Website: lowes
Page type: delivery-shipping
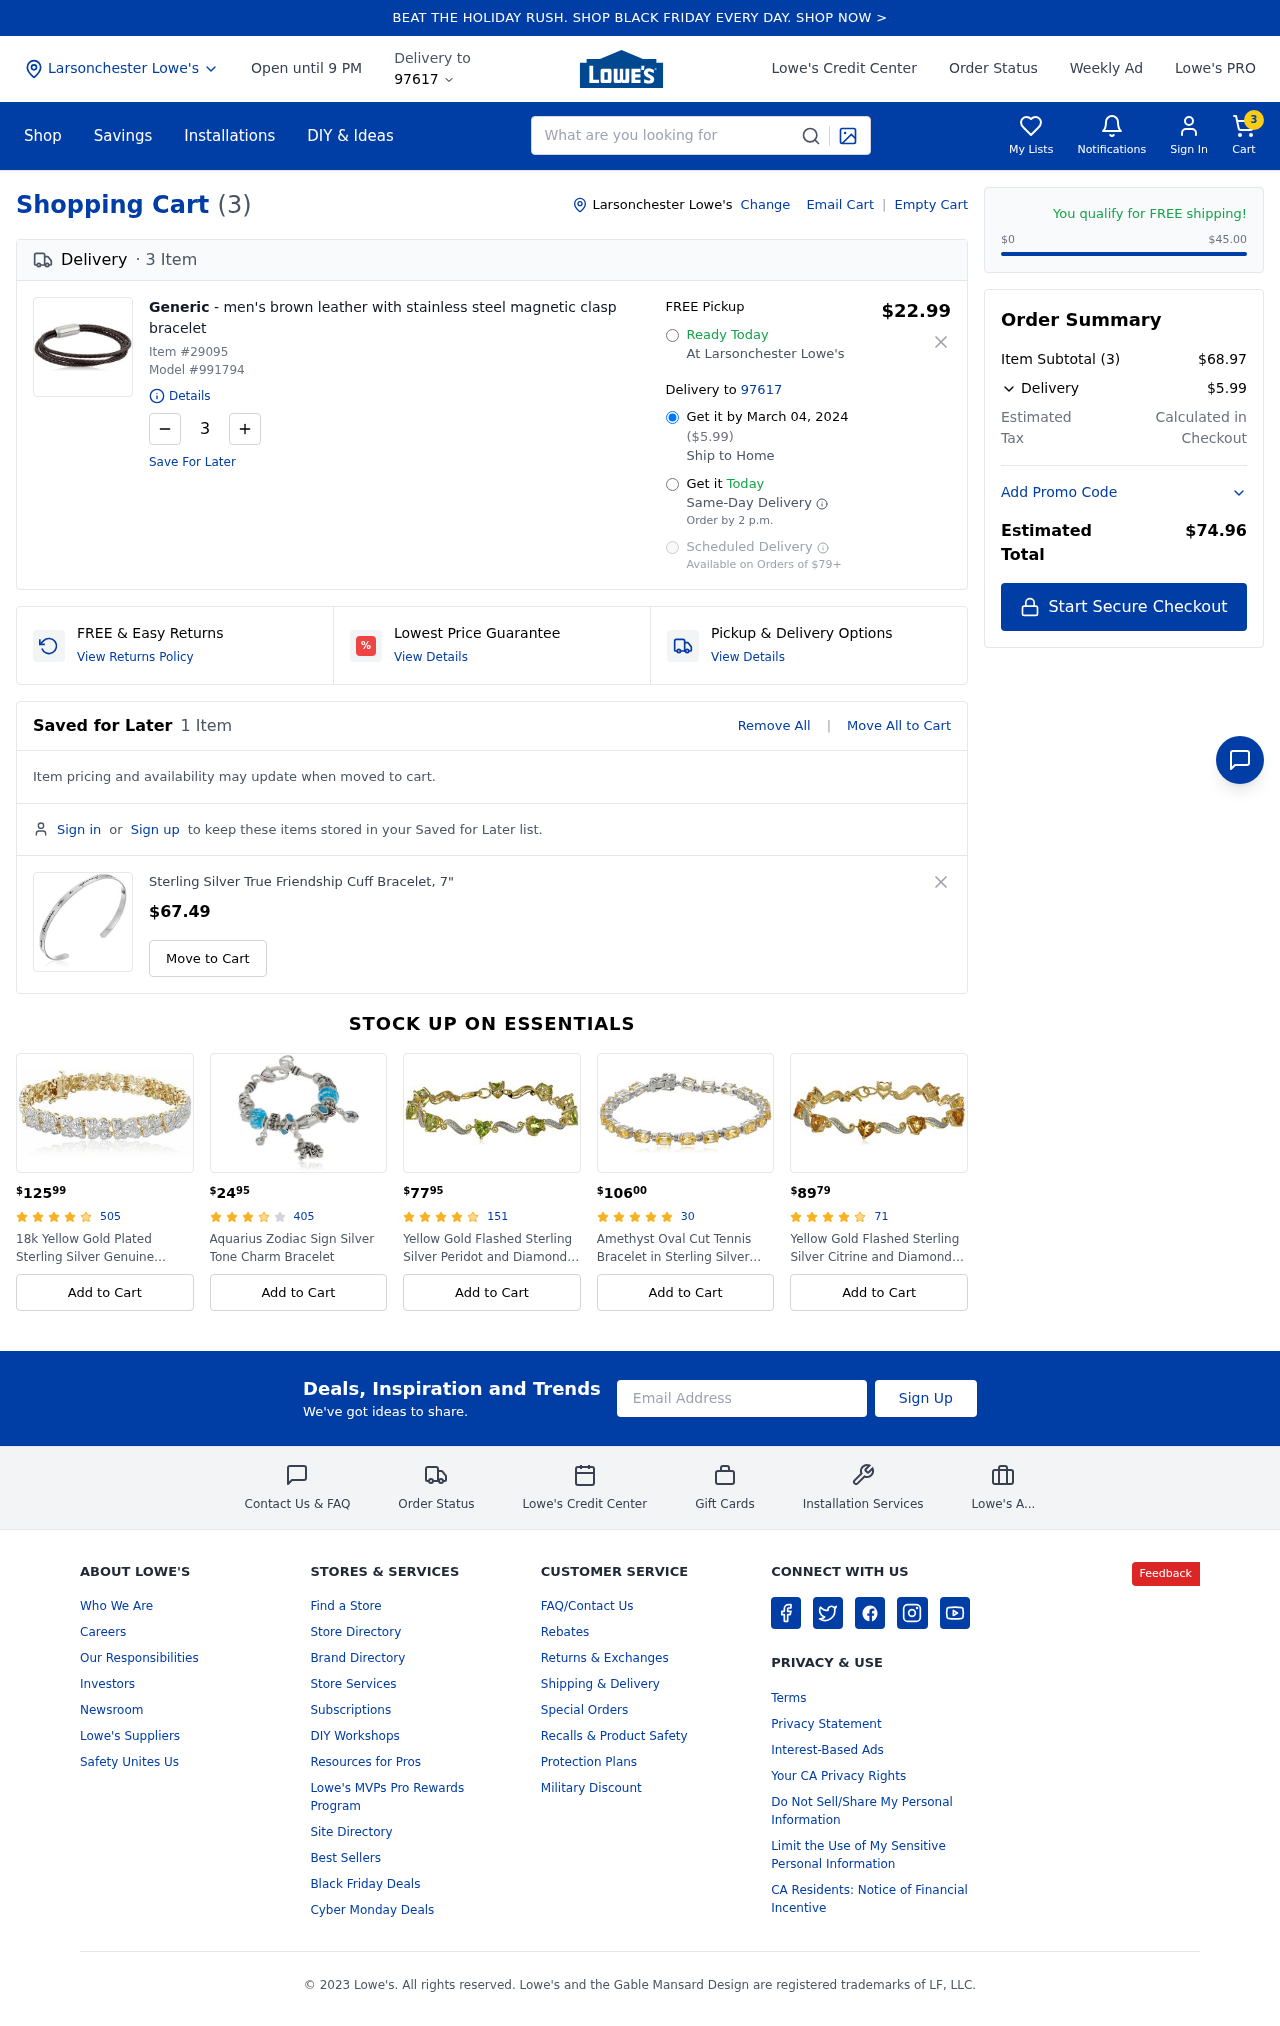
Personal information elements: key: PII_CITY
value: Larsonchester
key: PII_EMAIL
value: elizabeth.anderson@gmail.com
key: PII_POSTCODE
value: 97617
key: PII_CITY2
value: Larsonchester
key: PII_CITY3
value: Larsonchester
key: PII_POSTCODE2
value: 97617
Product elements: key: PRODUCT1_BRAND
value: Generic
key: PRODUCT1_NAME
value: men's brown leather with stainless steel magnetic clasp bracelet
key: PRODUCT1_PRICE
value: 22.99
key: PRODUCT1_QUANTITY
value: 3
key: PRODUCT2_NAME
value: Sterling Silver True Friendship Cuff Bracelet, 7"
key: PRODUCT2_PRICE
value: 67.49
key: PRODUCT1_ITEM_NUMBER
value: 29095
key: PRODUCT1_MODEL_NUMBER
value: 991794
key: PRODUCT3_PRICE
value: $12599
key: PRODUCT3_NUM_RATINGS
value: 505
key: PRODUCT3_NAME
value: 18k Yellow Gold Plated Sterling Silver Genuine Diamond Hearts Bracelet (1/10 cttw, I-J Color, I2-I3
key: PRODUCT4_PRICE
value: $2495
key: PRODUCT4_NUM_RATINGS
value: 405
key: PRODUCT4_NAME
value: Aquarius Zodiac Sign Silver Tone Charm Bracelet
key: PRODUCT5_PRICE
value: $7795
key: PRODUCT5_NUM_RATINGS
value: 151
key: PRODUCT5_NAME
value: Yellow Gold Flashed Sterling Silver Peridot and Diamond Accent Heart Wave Bracelet, 7.25"
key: PRODUCT6_PRICE
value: $10600
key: PRODUCT6_NUM_RATINGS
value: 30
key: PRODUCT6_NAME
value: Amethyst Oval Cut Tennis Bracelet in Sterling Silver (9.4 cttw)
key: PRODUCT7_PRICE
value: $8979
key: PRODUCT7_NUM_RATINGS
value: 71
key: PRODUCT7_NAME
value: Yellow Gold Flashed Sterling Silver Citrine and Diamond Accent Heart Wave Bracelet, 7.25"
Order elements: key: ORDER_NUM_ITEMS
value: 3
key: ORDER_DELIVERY_DATE
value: March 04, 2024
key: ORDER_SHIPPING_COST
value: $5.99
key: ORDER_SUBTOTAL
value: $68.97
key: ORDER_TOTAL
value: $74.96
Search elements: key: HEADER_SEARCH
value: What are you looking for